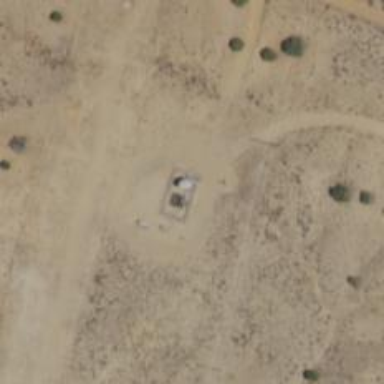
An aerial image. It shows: Storage tank that is man-made.